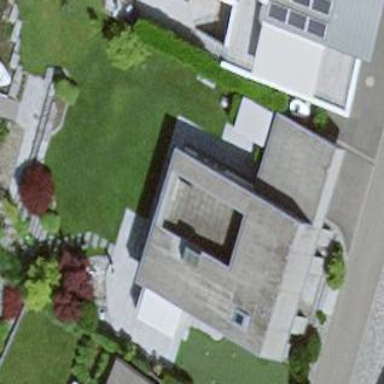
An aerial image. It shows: Saltbox-shaped roof house.